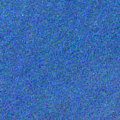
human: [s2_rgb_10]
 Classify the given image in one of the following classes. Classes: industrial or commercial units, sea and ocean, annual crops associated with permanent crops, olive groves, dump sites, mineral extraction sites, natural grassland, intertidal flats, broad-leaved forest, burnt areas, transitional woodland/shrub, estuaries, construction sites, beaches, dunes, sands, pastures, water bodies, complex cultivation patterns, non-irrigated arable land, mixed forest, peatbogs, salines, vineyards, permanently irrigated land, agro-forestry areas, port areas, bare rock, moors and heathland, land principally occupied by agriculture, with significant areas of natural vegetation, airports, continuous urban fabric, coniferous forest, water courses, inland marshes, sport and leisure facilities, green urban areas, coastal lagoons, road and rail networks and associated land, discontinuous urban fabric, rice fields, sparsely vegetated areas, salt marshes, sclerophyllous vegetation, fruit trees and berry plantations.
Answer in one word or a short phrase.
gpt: sea and ocean